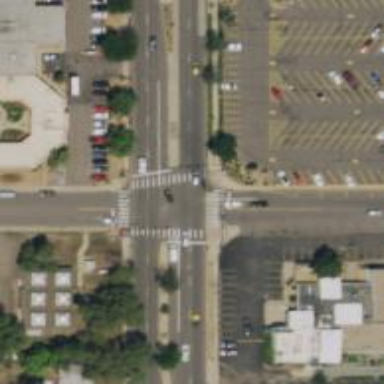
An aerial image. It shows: Crossing road.